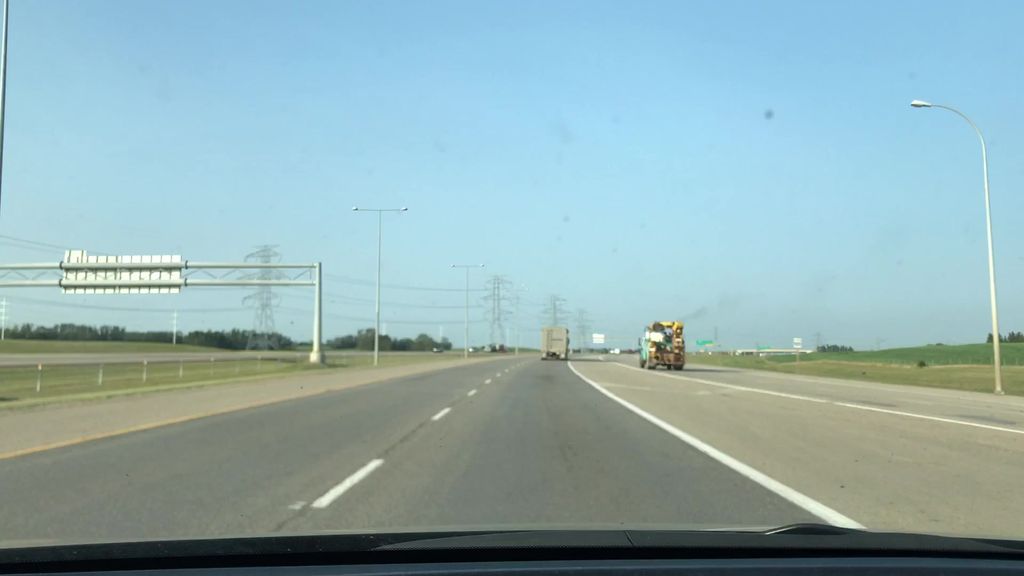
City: edmonton